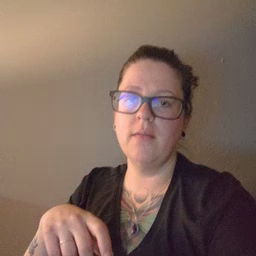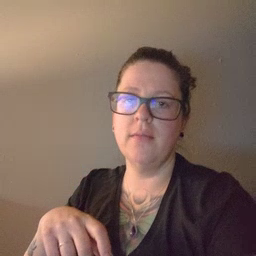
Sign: cry